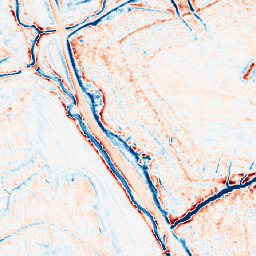
Category: edge_preserving
Decomposition family: anisotropic_diffusion
Decomposition parameters: iterations: 20
kappa: 50
gamma: 0.15
Upsampling method: nearest
Upsampling parameters: scale: 2
Upsampling scale: 2